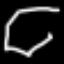
Label: octagon